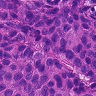
Metastatic tissue present: yes